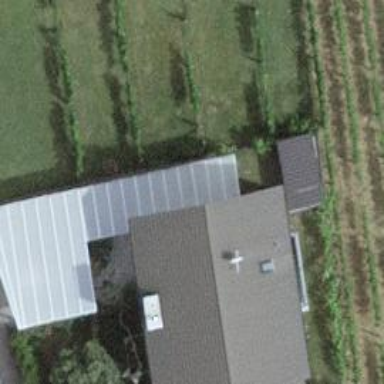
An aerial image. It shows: View of roof of building.